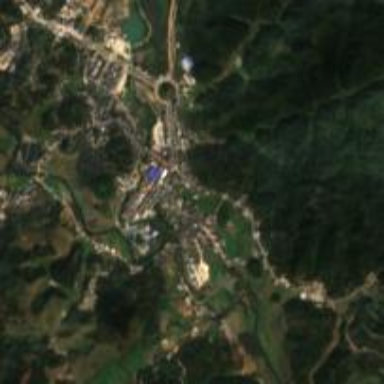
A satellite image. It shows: Ethnic township within town.